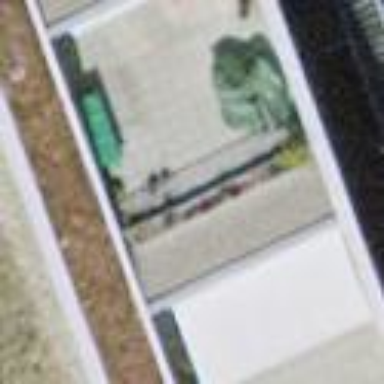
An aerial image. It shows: Terrace building.